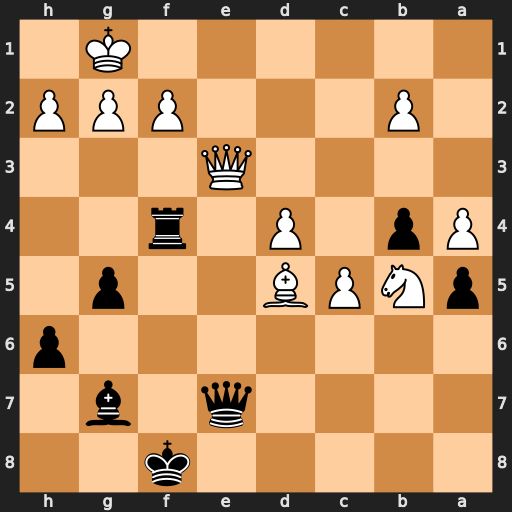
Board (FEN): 5k2/4q1b1/7p/pNPB2p1/Pp1P1r2/4Q3/1P3PPP/6K1
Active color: b
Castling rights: -
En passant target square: -
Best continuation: Bxd4 Nxd4 Rxd4